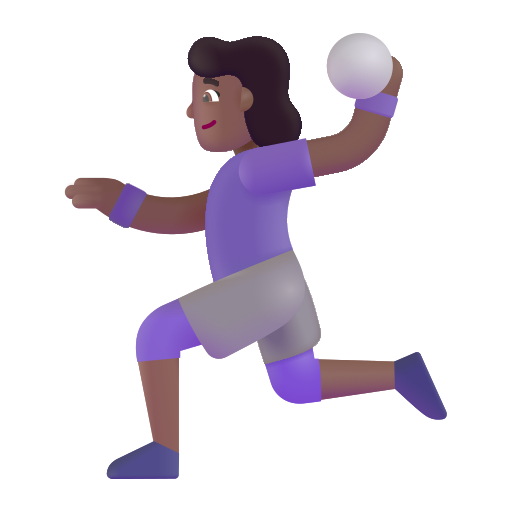
woman playing handball color  dark